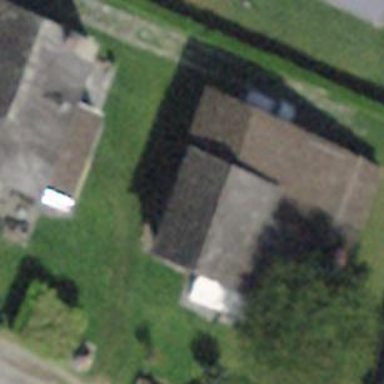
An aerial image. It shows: Detached building.